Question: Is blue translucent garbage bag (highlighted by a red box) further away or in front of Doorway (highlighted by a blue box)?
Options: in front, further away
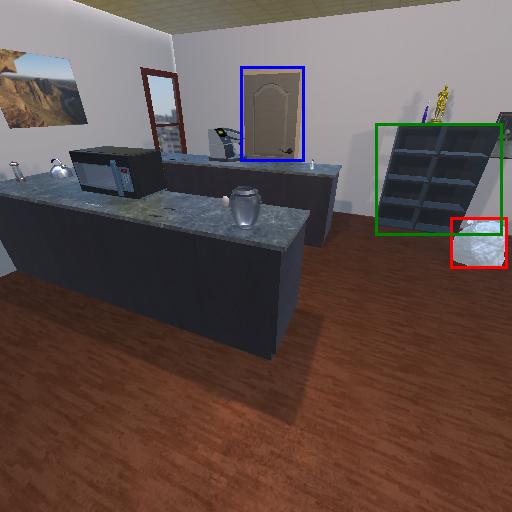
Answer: in front